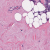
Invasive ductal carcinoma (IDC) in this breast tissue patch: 1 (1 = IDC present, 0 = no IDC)